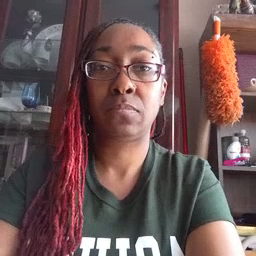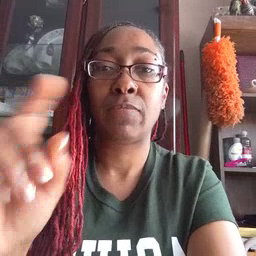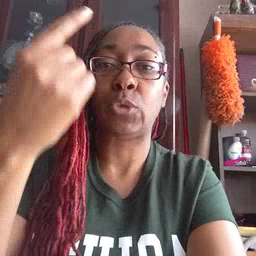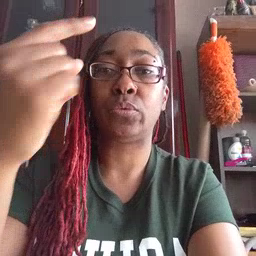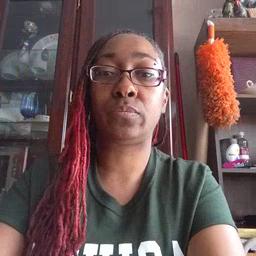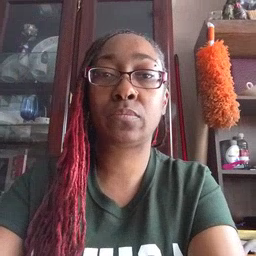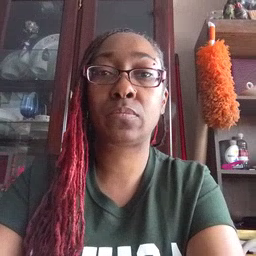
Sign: first